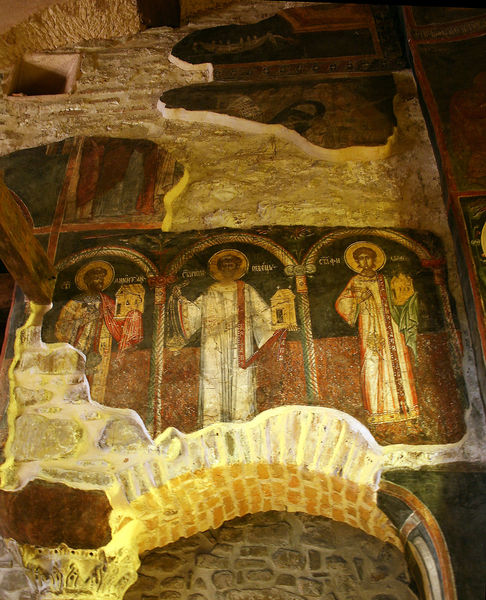
Titel: Petrus und Paulus Kirche Innenraum
Standort:  (EU - Bulgarien); Veliko Tirnovo (EU - Bulgarien)
Schlagwörter: säulen, wand, architektur, innenraum, kirche, gewand, gold, drei, innen, frontal, engel, italien, mauer, rundbogen, wandgemälde, wandmalerei, arkade, ruine, glaube, religion, arkaden, heiligenschein, putz, jesus, mittelalter, heilige, fresko, heilig, wandbild, heiligenbild, unvollständig, ottonisch, beschädigt, byzanz, gaben, heiligen, arkadenbögen, drei heilige, grieschenland, karloingisch, ganzfigürlich